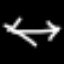
Label: line